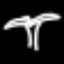
Label: palm tree